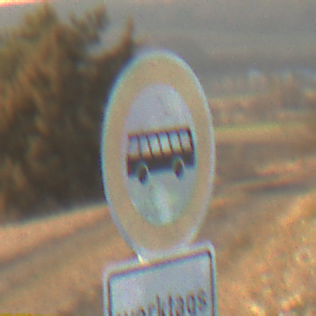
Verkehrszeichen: VerbotKraftomnibusse
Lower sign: ZeitangabenMitBeschraenkungAufWochentage1
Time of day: SunriseSunset
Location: Outdoor (Nature)
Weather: PartlyCloudy
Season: NotSpecified
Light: Natural